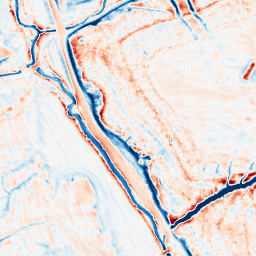
Category: edge_preserving
Decomposition family: guided
Decomposition parameters: radius: 4
eps: 1
Upsampling method: edge_directed
Upsampling parameters: scale: 2
Upsampling scale: 2